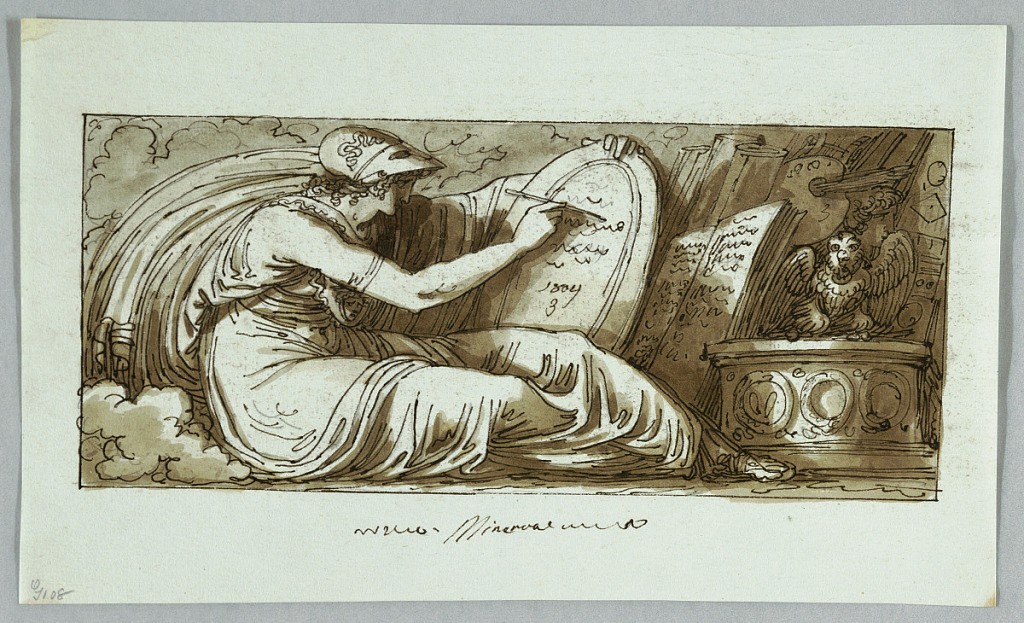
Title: Minerva
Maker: Felice Giani, Italian, 1758–1823
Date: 1804
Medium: Graphite, pen and ink, brush and watercolor on paper
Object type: Drawing
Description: Minerva shown in profile, seated. She writes upon a sword. To the right, scrolls and an artist pallet.